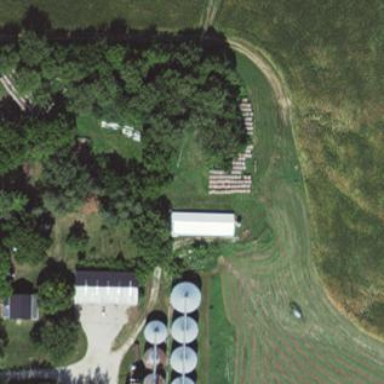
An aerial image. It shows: Farmyard area.